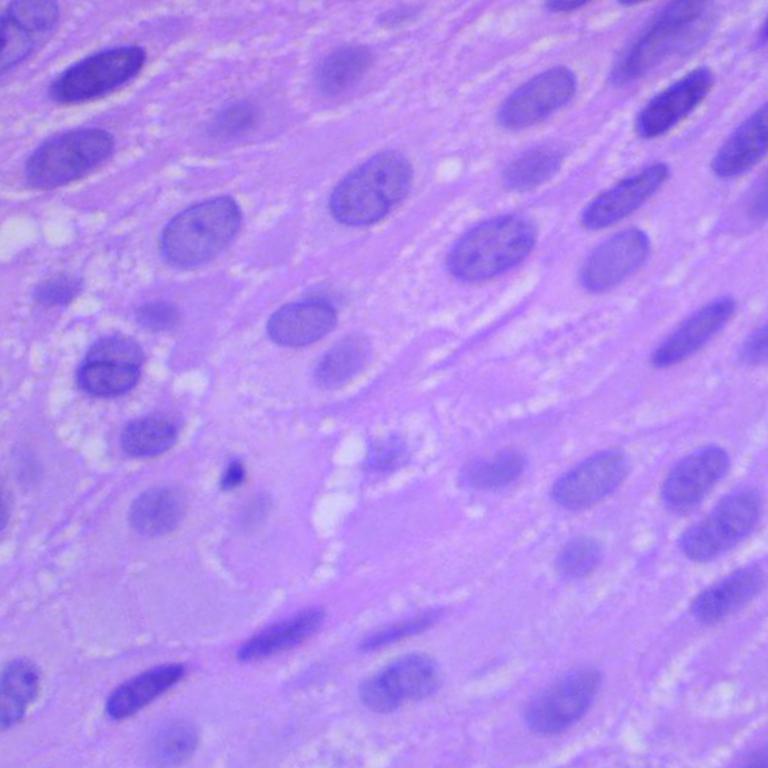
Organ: lung
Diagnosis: squamous carcinomas